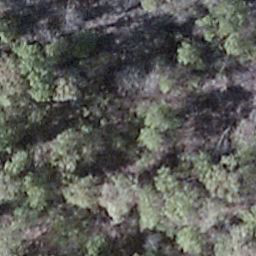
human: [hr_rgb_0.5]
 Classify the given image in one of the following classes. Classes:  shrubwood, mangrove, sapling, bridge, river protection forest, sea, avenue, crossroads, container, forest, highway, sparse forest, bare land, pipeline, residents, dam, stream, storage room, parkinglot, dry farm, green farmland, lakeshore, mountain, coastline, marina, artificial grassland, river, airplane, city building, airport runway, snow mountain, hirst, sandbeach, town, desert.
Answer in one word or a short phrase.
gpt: shrubwood